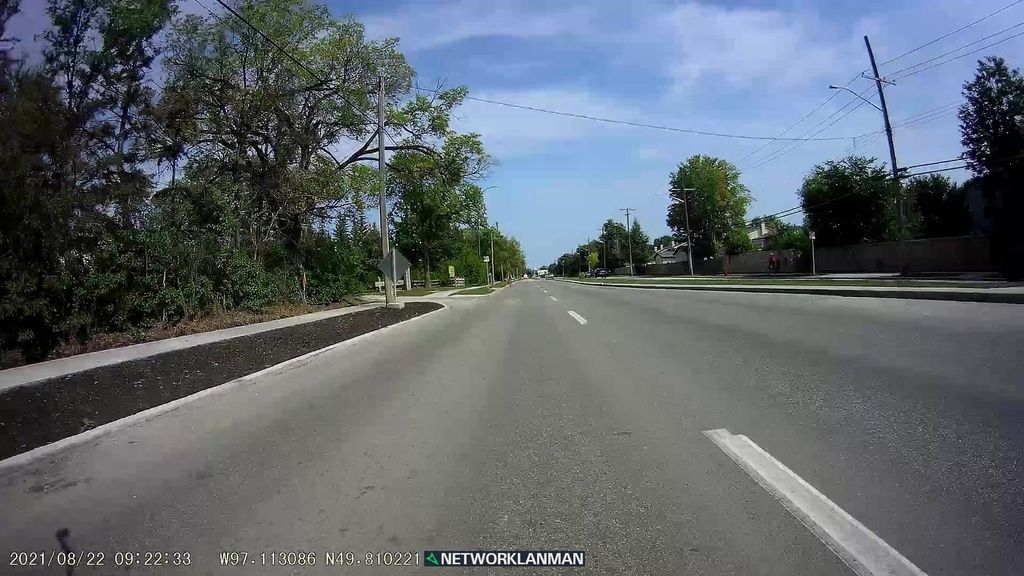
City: winnipeg